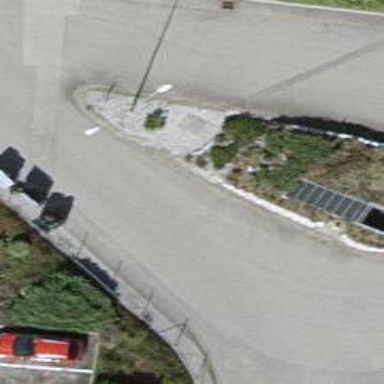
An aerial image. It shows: Asphalt road in residential area.